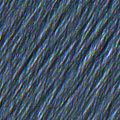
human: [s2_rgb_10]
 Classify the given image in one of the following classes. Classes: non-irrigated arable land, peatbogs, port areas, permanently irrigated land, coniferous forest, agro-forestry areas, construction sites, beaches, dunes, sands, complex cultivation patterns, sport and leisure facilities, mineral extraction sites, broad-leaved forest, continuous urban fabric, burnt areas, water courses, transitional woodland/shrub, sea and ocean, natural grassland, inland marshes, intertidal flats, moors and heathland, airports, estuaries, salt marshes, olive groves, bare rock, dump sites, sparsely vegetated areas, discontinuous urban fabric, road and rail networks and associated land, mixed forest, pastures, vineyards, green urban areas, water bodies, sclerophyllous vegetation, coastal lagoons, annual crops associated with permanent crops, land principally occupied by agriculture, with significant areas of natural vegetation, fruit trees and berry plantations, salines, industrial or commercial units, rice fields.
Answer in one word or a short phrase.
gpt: continuous urban fabric